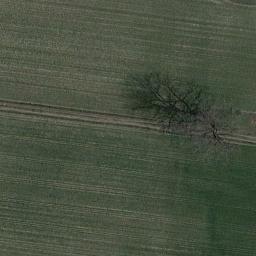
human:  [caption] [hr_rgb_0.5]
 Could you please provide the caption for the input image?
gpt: The entire image is dominated by grass .

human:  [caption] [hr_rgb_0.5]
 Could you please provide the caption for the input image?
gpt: There is no grass in some parts of the meadow .

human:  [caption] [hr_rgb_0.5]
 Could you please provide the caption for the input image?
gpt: The meadow is full of sparse grass .

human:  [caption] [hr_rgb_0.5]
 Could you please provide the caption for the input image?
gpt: This meadow has a striped texture and a tree is also on the meadow .

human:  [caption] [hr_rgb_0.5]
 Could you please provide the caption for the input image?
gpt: A smooth meadow with a withered tree .